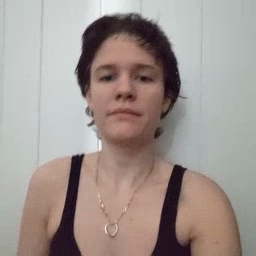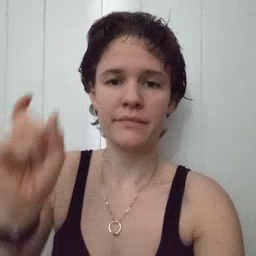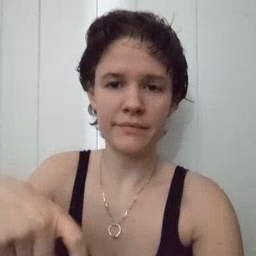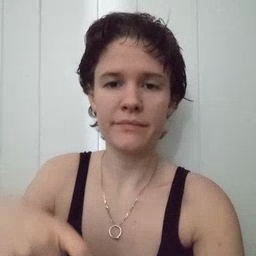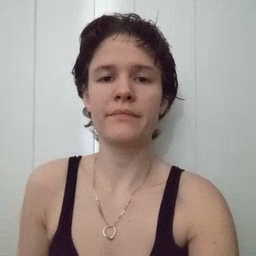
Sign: haveto